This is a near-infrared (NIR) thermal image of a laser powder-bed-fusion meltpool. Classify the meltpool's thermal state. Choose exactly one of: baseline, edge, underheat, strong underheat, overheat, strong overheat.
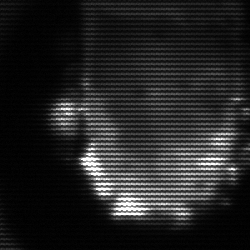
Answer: baseline